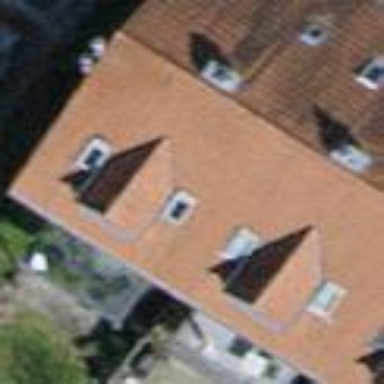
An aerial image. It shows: Building with tile roof.